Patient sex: M
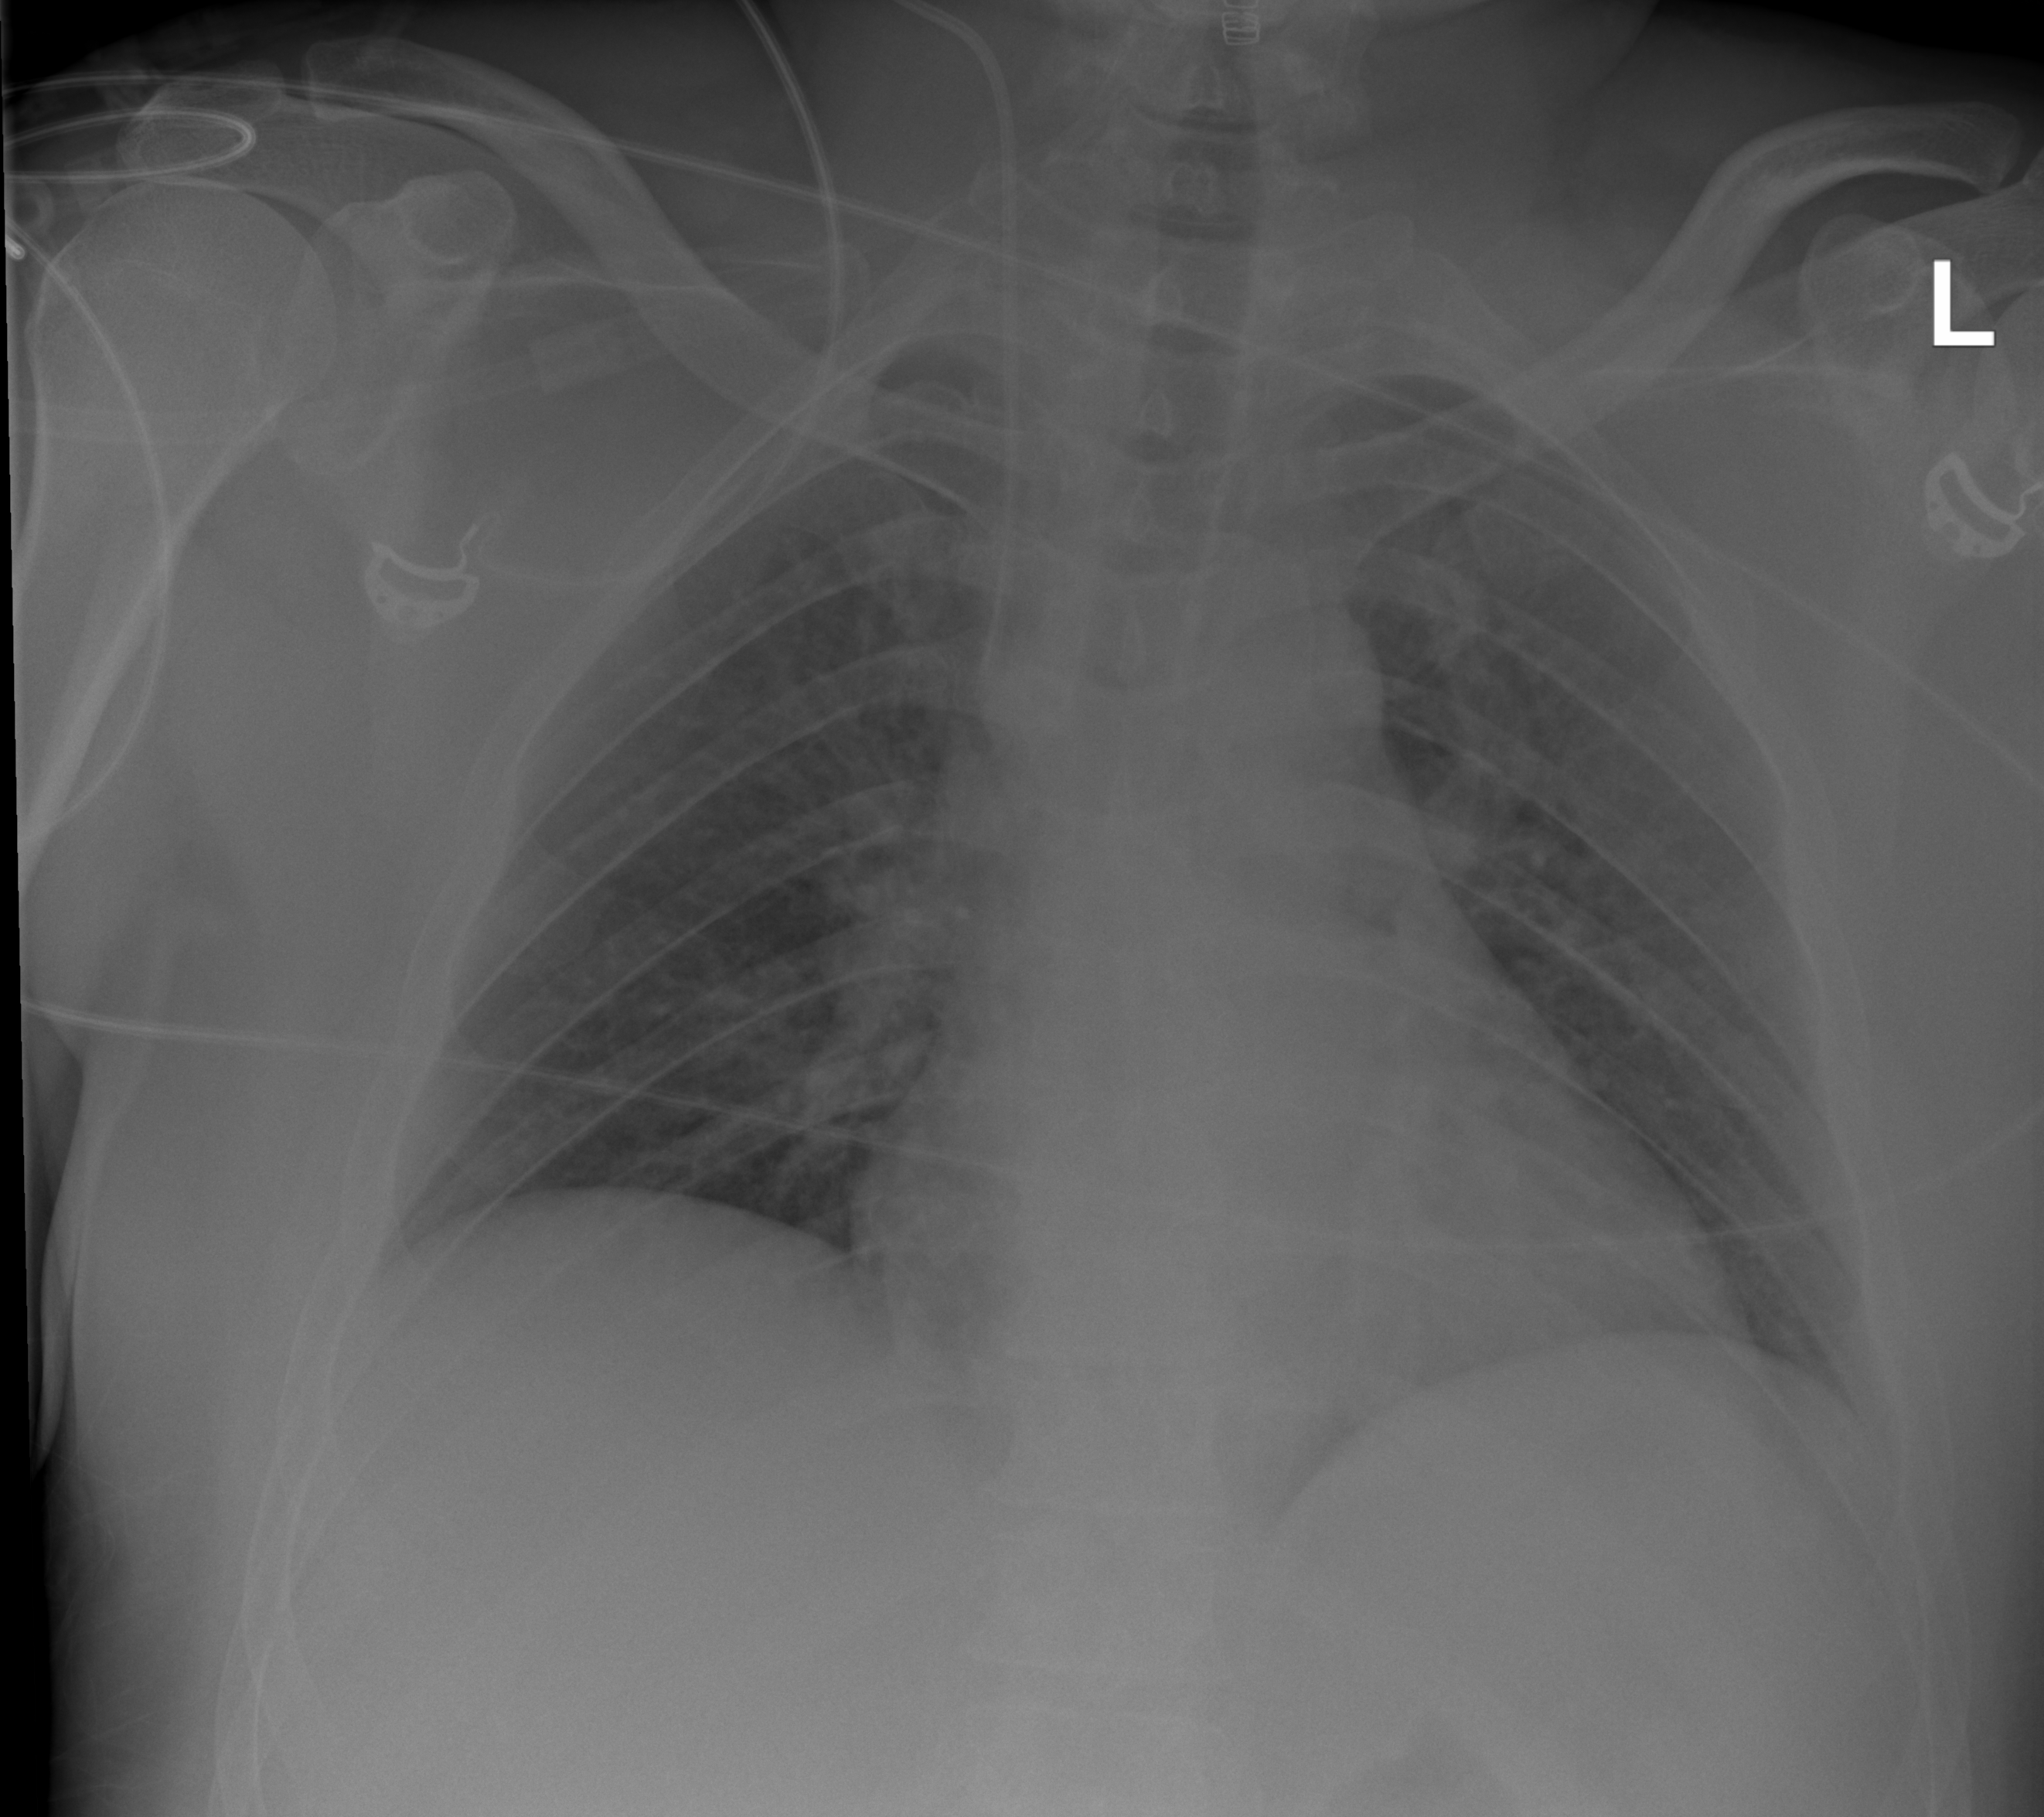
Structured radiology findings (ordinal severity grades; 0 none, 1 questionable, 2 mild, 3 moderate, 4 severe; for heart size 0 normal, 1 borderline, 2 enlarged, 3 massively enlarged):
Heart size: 1
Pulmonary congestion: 2
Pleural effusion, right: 0
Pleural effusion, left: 0
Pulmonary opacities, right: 0
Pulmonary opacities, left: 0
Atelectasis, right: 2
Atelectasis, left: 2